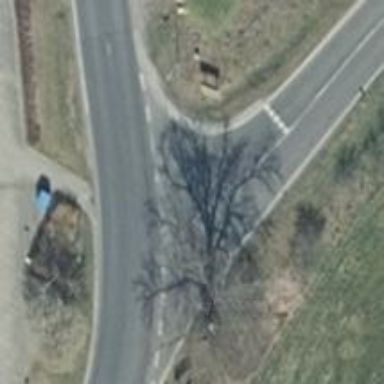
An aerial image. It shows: Primary road with asphalt surface.